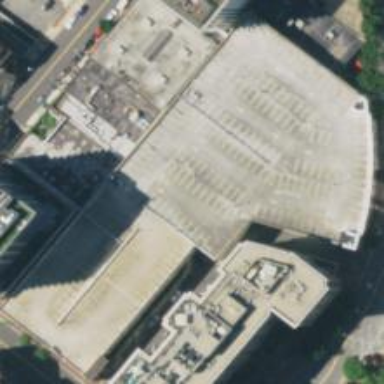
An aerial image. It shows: Multi-storey parking building with concrete surface.